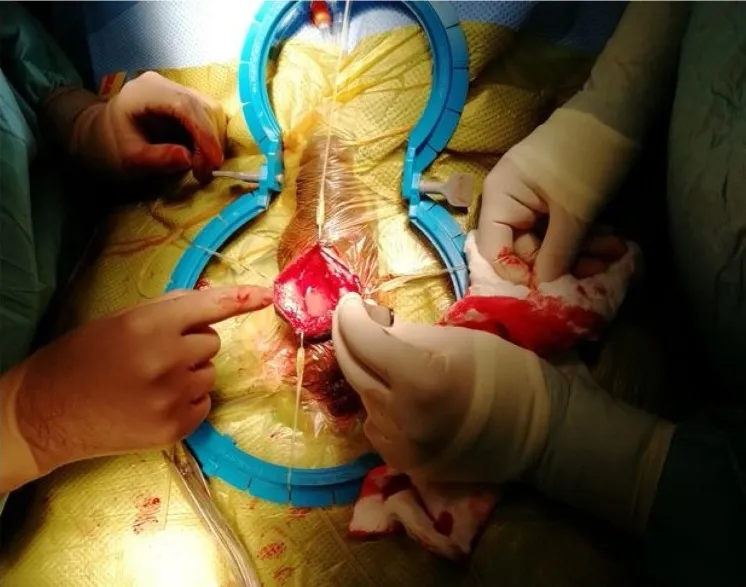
Purulent discharge noted upon opening the pump space.
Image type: medical_photograph (other_medical_photograph)